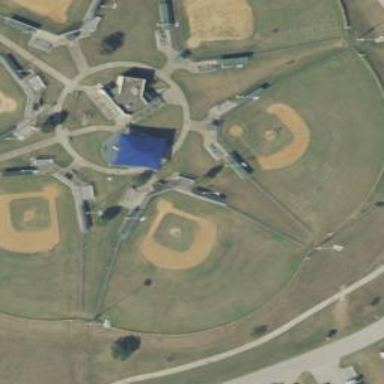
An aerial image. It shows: Baseball pitch for leisure land activities.